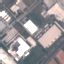
Label: Industrial